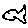
Label: fish